Question: I want to query an indexed field efficiently to retrieve all records where the indexed field is not null (present in the index). The field to be queried contains a 'Ref<T>' to another entity, in case this is relevant.
What I could do is an inequality search, like '.filter/.filterKey("fieldname >=", "a")', where a is the smallest ASCII that I want to grab.
But is this efficient? Or can I do an equality search somehow, which returns all records that are present in the index?
--
This is how my data looks like: I want to filter all records where the "overlay" column has a key, and omit those where the field is not set. I would like to use an equality filter if possible, so I don't need a composite index (as I am filtering on other fields at the same time).

--
I can use this to test for '!= null'
'''
.filter("user >", "");
'''
and this to test for '== null'
'''
.filter("user <", "");
'''
I guess that's not the way it should be done. Is there a way to solve this problem using equality instead of inequality?
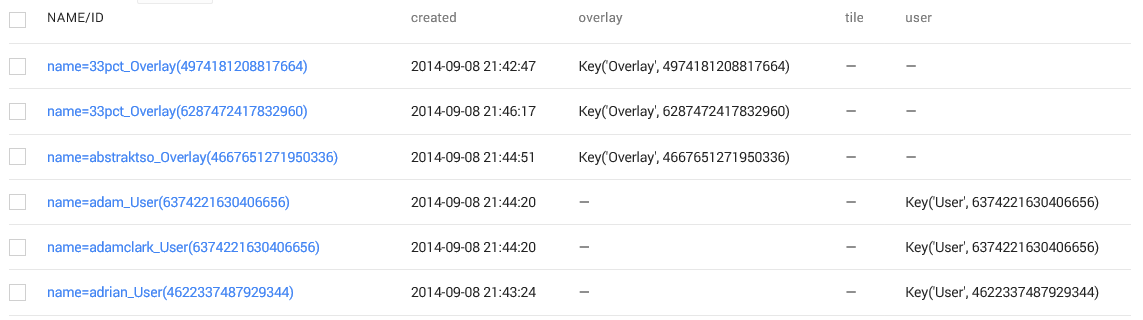
Answer: If you want to query for entities which have a null value for an indexed field:
'''
ofy().load().type(Thing.class).filter("fieldname !=", null)
'''
However, this is not the same thing as an equality filter. Under the covers, GAE treats != as a pair of filters (> and <) and this brings with it the limitations of inequality filters.
If you need an equality filter on "not null", create a synthetic indexed field in your entity which is populated using an @OnSave method. You can use a partial index on the 'true' value to limit the cost of indexing this extra data (ie, '@Index(IfTrue.class)')